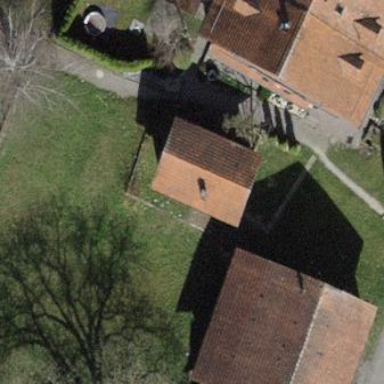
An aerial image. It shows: Shed.